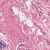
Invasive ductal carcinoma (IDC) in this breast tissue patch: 0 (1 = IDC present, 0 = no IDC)